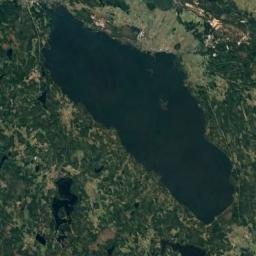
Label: lake